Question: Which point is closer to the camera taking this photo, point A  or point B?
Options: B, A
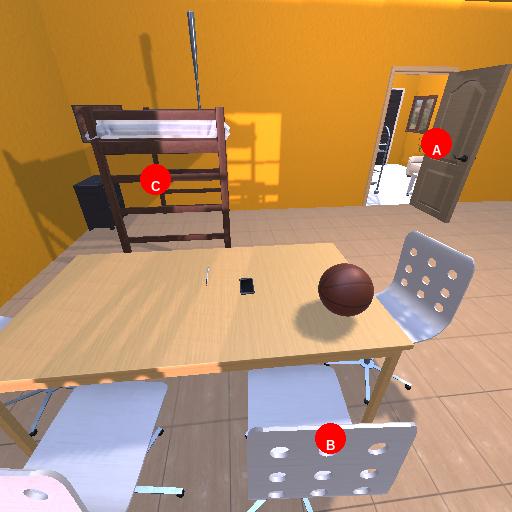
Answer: B